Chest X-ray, AP view. Patient: 38 years old, sex M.
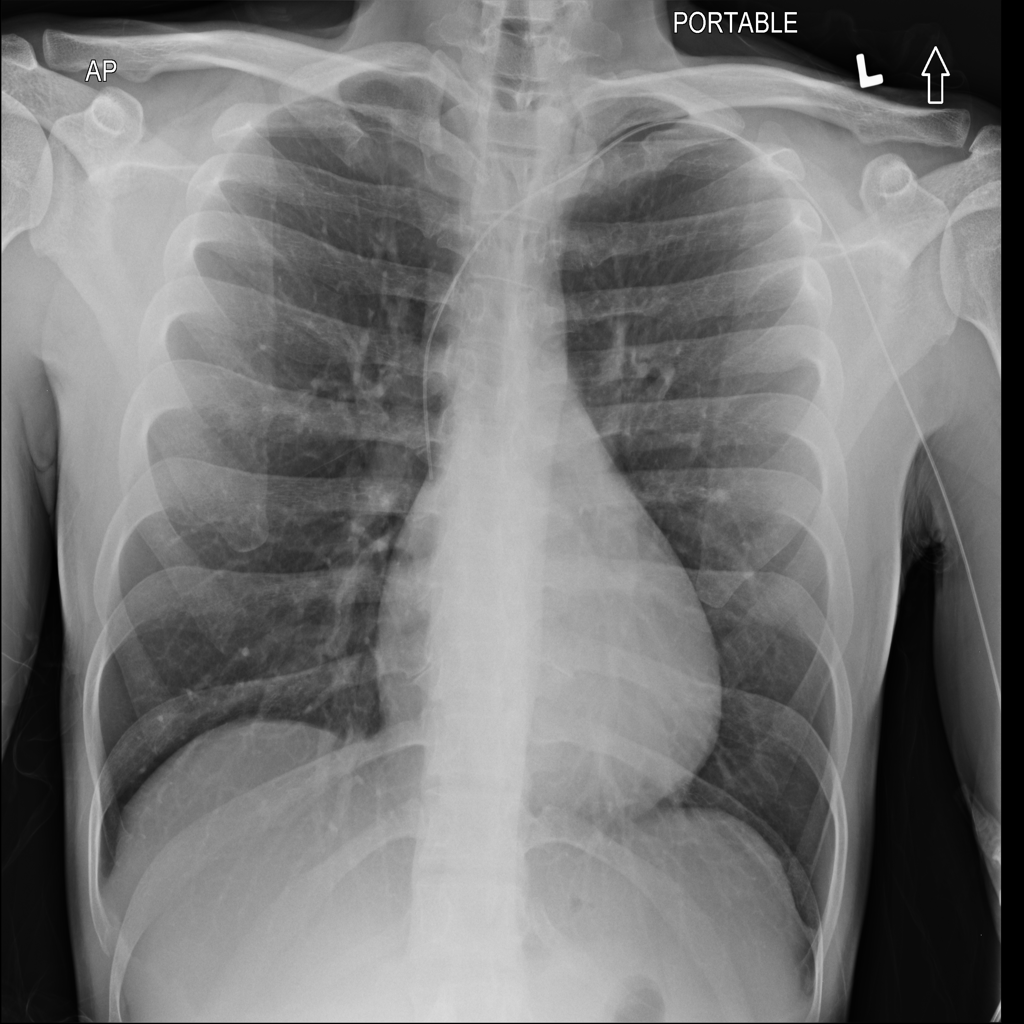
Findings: No Finding